Question: I edited and remade the ERD. I have a few more questions.
I included participation constraints(between trainee and tutor), cardinality constraints(M means many), weak entities (double line rectangles), weak relationships(double line diamonds), composed attributes, derived attributes (white space with lines circle), and primary keys.
1. Apparently to reduce redundant attributes I should only keep primary keys and descriptive attributes and the other attributes I will remove for simplicity reasons. Which attributes would be redundant in this case? I am thinking start_date, end_date, phone number, and address but that depends on the entity set right? For example the attribute address would be removed from Trainee because we don't really need it?
2. For the part: "For each trainee we like to store (if any) also previous companies (employers) where they worked, periods of employment: start date and end date."
Isn't "periods of employment: start date, end date" a composed attribute? because the dates are shown with the symbol ":" Also I believe I didn't make an attribute for which is location?
Also how is it possible to show previous companies (employers) when we already have an attribute employers and different start date? Because if you look at the it states start_date for employer twice and the second time it says start_date and end_date.
1. I labeled many attributes as primary keys but how am I able to distinguish from derived attribute, primary key, and which attribute would be redundant?
2. Is there a multivalued attribute in this ERD? Would salary and job held be a multivalued attribute because a employer has many salaries and jobs.
3. I believe I did the participation constraints (there is one) and cardinality constraints correctly. But there are sentences where for example "An instructor teaches at least a course. Each course is taught by only one instructor"; how can I write the cardinality constraint for this when I don't have a relationship between course and instructor?
4. Do my relationship names make sense because all I see is "has" maybe I am not correctly naming the actions of the relationships? Also I believe schedules depend on the actual entity so they are weak entities.... so does that make course entity set also a weak entity (I did not label it as weak here)?
5. For the company address I put a composed attribute, street num, street address, city... would that be correct? Also would street num and street address be primary keys?
6. Also I added the final mark attribute to courses and course_schedule is this in the right entity set? The statement for this attribute is "Each trainee identified by: unique code, social security number, name, address, a unique telephone number, the courses attended and the final mark for each course."
7. For this part: "We store in the database all classrooms available on the site" do i make a composed attribute that contains site information?

A may be self-employed or employee in a company
:
unique code, social security number, name, address, a unique
telephone number, the courses attended and the final mark for each course.
If the is an : store the current company (employer), start date.
For each trainee we like to store (if any) also previous companies (employers) where they worked, periods of employment: start date and end date.
If a trainee is self-employed: store the area of expertise, and title.
For a trainee that works for a company: we store the salary and job
For each company (employer): name (unique), the address, a unique telephone number.
We store in the database all known companies in the
city.
We need also to represent the courses that
Each course has a
the classrooms, dates, and times (start time, and duration in minutes) the course is held.
a building name and a room number and the maximum places' number.
in at least a classroom, and may be scheduled in many classrooms.
We store in the database all classrooms
available on the site.
We store in the database all courses given at least once in the company.
the social security number, name, and birth date.
An instructor teaches at least a course.
Each course is taught by only one instructor.
All the instructors' telephone numbers must also be stored (each instructor has at least a telephone number).
A trainee can be a tutor for one or many trainees for a specific
period of time (start date and end date).
For a trainee it is not mandatory to be a tutor, but it is mandatory to have a tutor
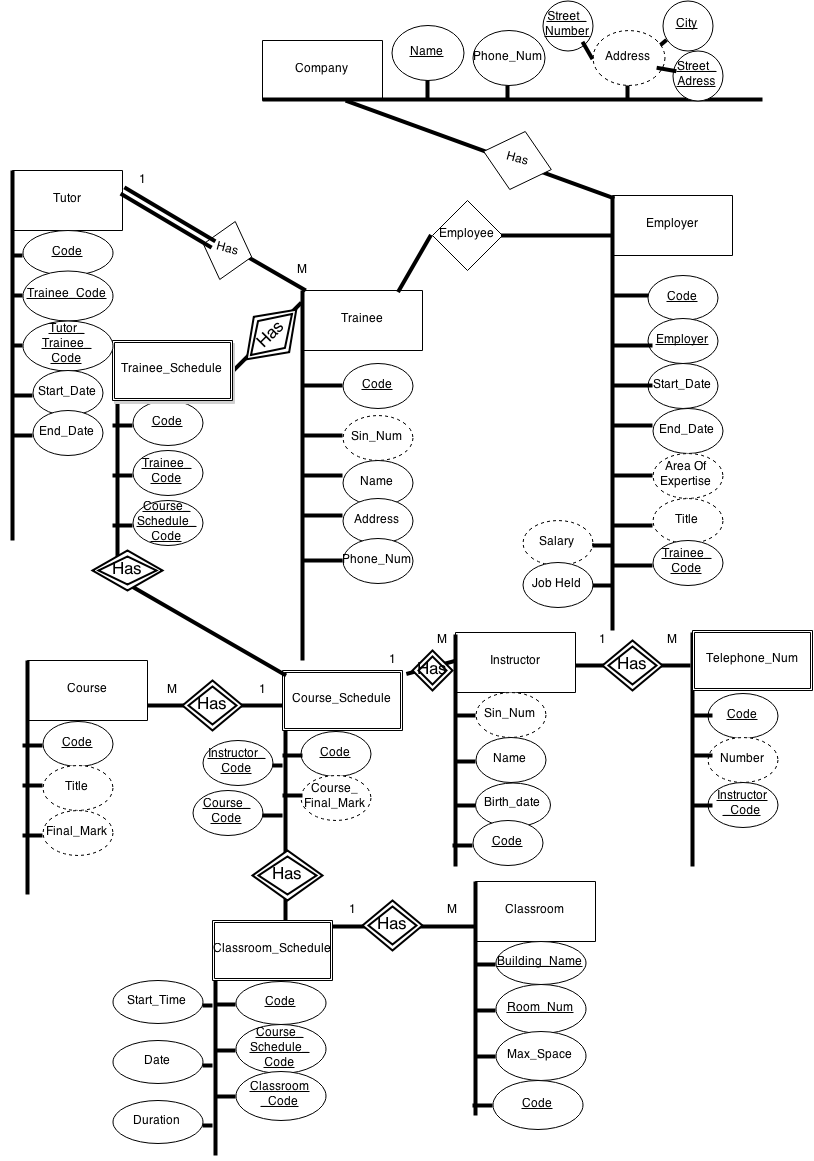
Answer: 1. The attribute 'Code' will be your PK because it's only use seems to be that of a Unique Identifier.
2. The relationship 'is' will work but having a reference to two tables like that can get messy. Also you have the reference to "Employers" in the Trainee table which is not good practice. They should really be combined. See my helpful hints section to see how to clean that up.
3. Company looks like the complete table of Companies in the area as your details suggest. This would mean table is fairly static and used as a reference in your other tables. This means that the attribute 'employer' in Employed would simply be a Foreign Key reference to the PK of a specific company in Company. You should draw a relationship between those two.
4. It seems as though when an employee is 'employed' they are either an Employee of a company or self-employed.
5. The address field in Company will be a unique address your current city, yes, as the question states the table is a complete list of companies in the city. However because this is a unique attribute you must have specifics like street address because simply adding the city name will mean all companies will have the same address which is forbidden in an unique field.
Some other helpful hints:
Stay away from adding fields with plurals on them to your diagram. When you have a plural field it often means you need a separate table with a Foreign Key reference to that table. For example in your Table Trainee, you have 'Employers'. That should be a Employer table with a foreign key reference to the Trainee Code attribute. In the Employer Table you can combine the Self-employed and Employed tables so that there is a single reference from Trainee to Employer.
<URL>. Here's a quick ERD I created for you. Note the use of linker tables to prevent Many to Many relationships in the table. It's important to note there are several ways to solve this schema problem but this is just as I saw your problem laid out. The design is intended to help with normalization of the db. That is prevent redundant data in the DB. Hope this helps. Let me know if you need more clarification on the design I provided. It should be fairly self explanatory when comparing your design parameters to it.
Follow Up Questions:
1. If you are looking to reduce attributes that might be arbitrary perhaps phone_number and address may be ones to eliminate, but start and end dates are good for sorting and archival reasons when determining whether an entry is current or a past record.
2. Yes, periods_of_employment does not need to be stored as you can derive that information with start and end dates. Where they worked I believe is just meant to say previous employers, so no location but instead it's meant that you should be able to get a list all the employers the trainee has had. You can get that with the current schema if you query the employer table for all records where trainee code equals requested trainee and sort by start date. The reason it states start_date twice is to let you know that for all 'previous' employers the record will have a start and end date. Hence the previous. However, for current employers the employment hasn't ended which means there will be no end_date so it will null. That's what the problem was stating in my opinion.
3. To keep it simple PK's are unique values used to reference a record within another table. Redundant values are values that you essentially don't need in a table because the same value can be derived by querying another table. In this case most of your attributes are fine except for Final_Mark in the Course table. This is redundant because Course_Schedule will store the Final_Mark that was received. The Course table is meant to simply hold a list of all potential courses to be referenced by Course_Schedule.
4. There is no multivalued attributes in this design because that is bad practice Job and salary are singular and if and job or salary changes you would add a new record to the employer table not add to that column. Multivalued attributes make querying a db difficult and I would advise against it. That's why I mentioned earlier to abstract all attributes with plurals into their own tables and use a foreign key reference.
5. You essentially do have that written here because Course_Schedule is a linker table meaning that it is meant to simplify relationships between tables so you don't have many to many relationships.
6. All your relationships look right to me. Also since the schedules are linker tables and cannot exist without the supporting tables you could consider them weak entities. Course in this schema is a defined list of all courses available so can be independent of any other table. This by definition is not a weak entity. When creating this db you'd probably fill in the course table and it probably wouldn't change after that, except rarely when adding or removing an available course option.
7. Yes, you can make address a composite attribute, and that would be right in your diagram. To be clear with your use of Primary key, just because an attribute is unique doesn't make it a primary key. A table can have one and only one primary key so you must pick a column that you are certain will not be repeated. In this example you may think street number might be unique but what if one company leaves an address and another company moves into that spot. That would break that tables primary key. Typically a company name is licensed in a city or state so cannot be repeated. That would be a better choice for your primary key. You can also make composite primary keys, but that is a more advanced topic that I would recommend reading about at a later date.
8. Take final_mark out of courses. That's table will contain rows of only courses, those courses won't be linked to any trainee except by course_schedule table. The Final_Mark should only be in that table. If you add final_mark to Course table then, if you have 10 trainees in a course, You'd have 10 duplicate rows in the course table with only differing final_marks. Instead only hold the course_code and title that way you can assign different instructors, trainees and classrooms using the linker tables.
9. No composite attribute is needed using this schema. You have a Classroom table that will hold all available classrooms and their relevant information. You then use the Classroom_Schedule linker table to assign a given Classroom to a Course_Schedule. No attributes of Classroom can be broken down to simpler attributes.